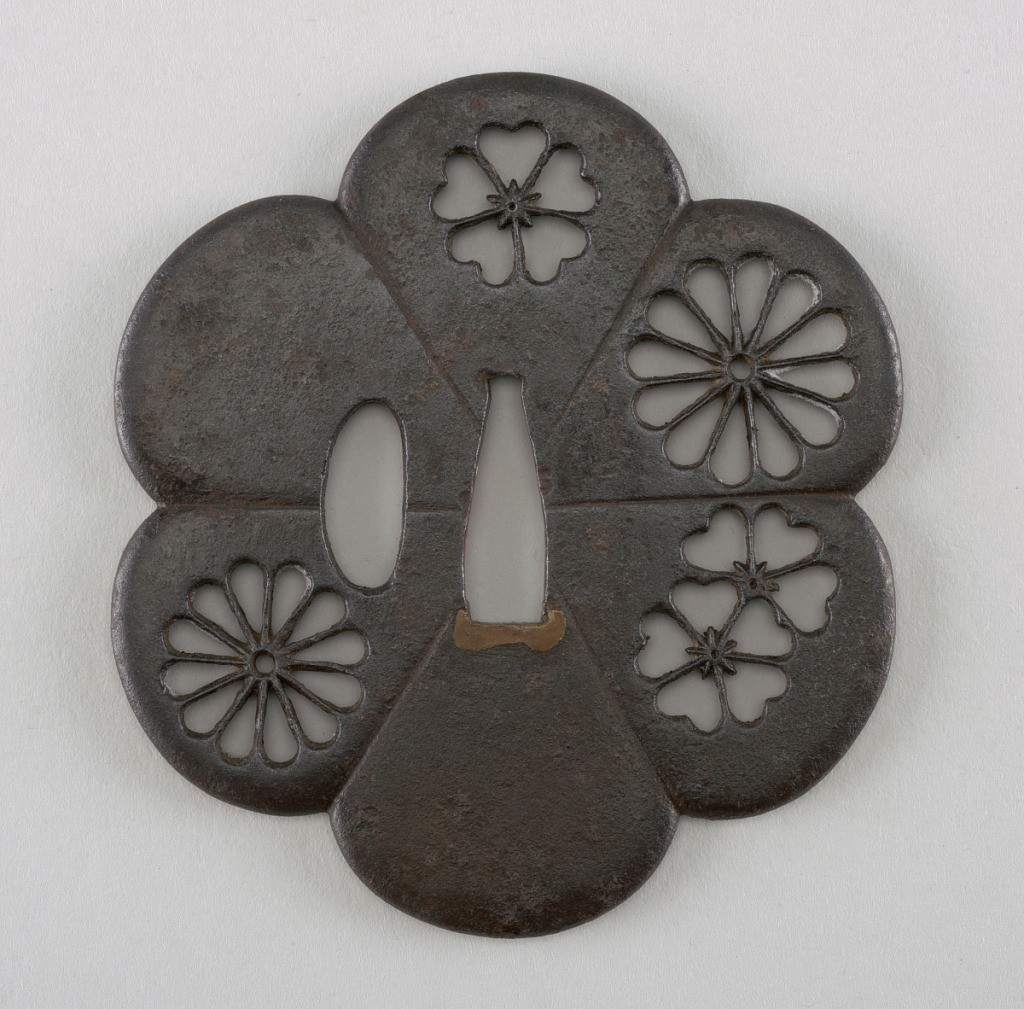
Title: Tsuba
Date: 1596–1614
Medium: Iron [tetsu]
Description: Iron tsuba (sword hilt) with scalloped edges and flower-shaped piercings.